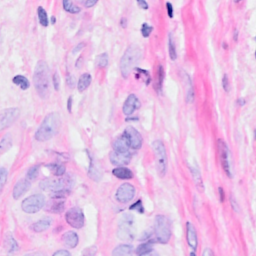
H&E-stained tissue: Breast